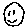
Label: smiley face